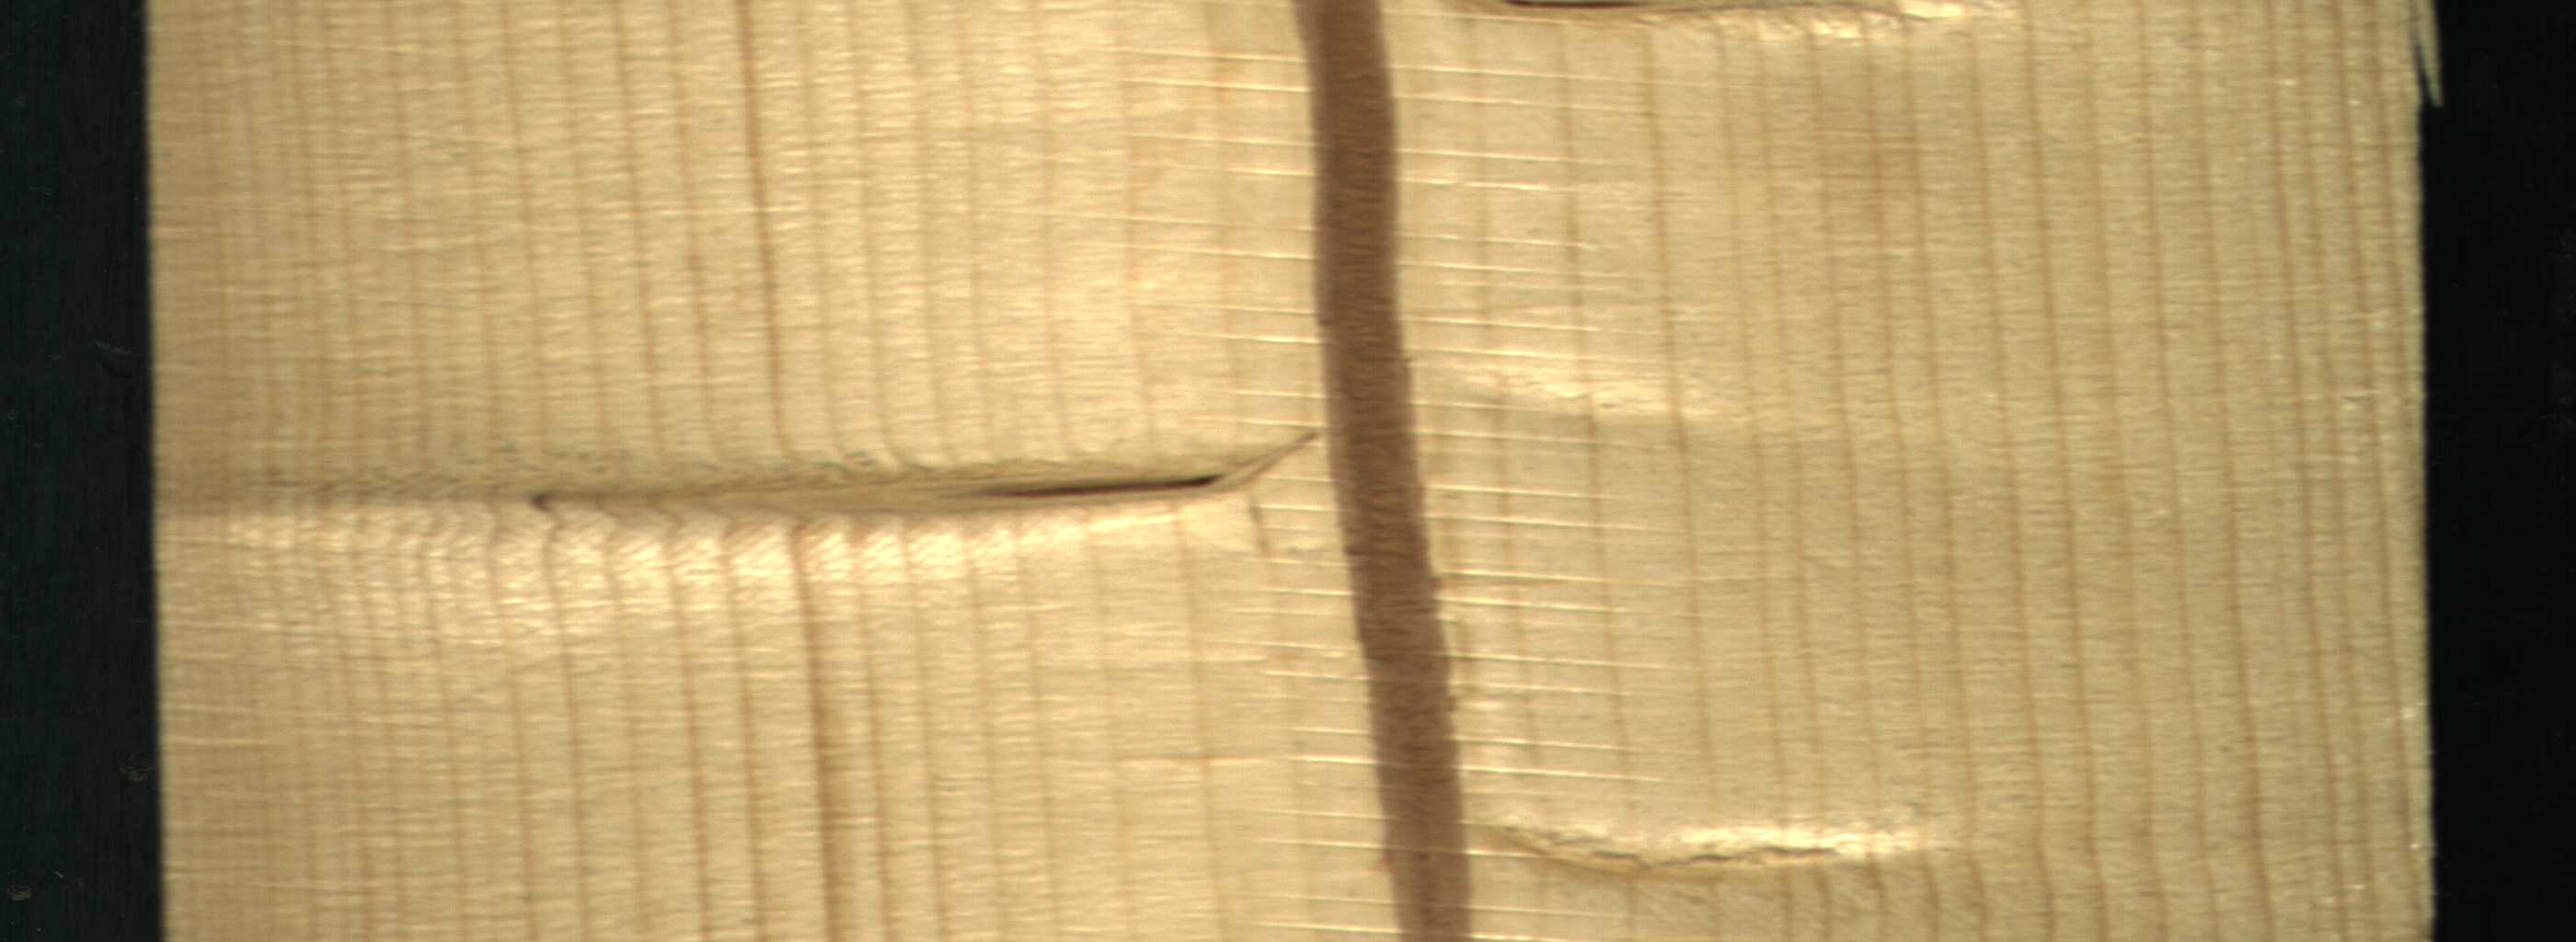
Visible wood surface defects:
Marrow
Live_Knot